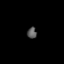
Tissue: lung
Cell type: Fibroblasts
Senescence score: 0.548
Nuclear area (px): 99
Mean DAPI intensity: 91.455